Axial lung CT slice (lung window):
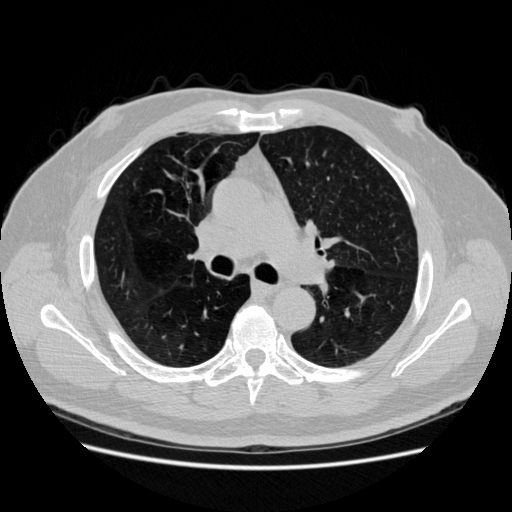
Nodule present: no